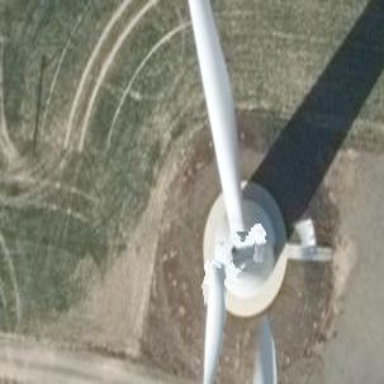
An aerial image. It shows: Wind generator in the form of horizontal axis wind turbine.